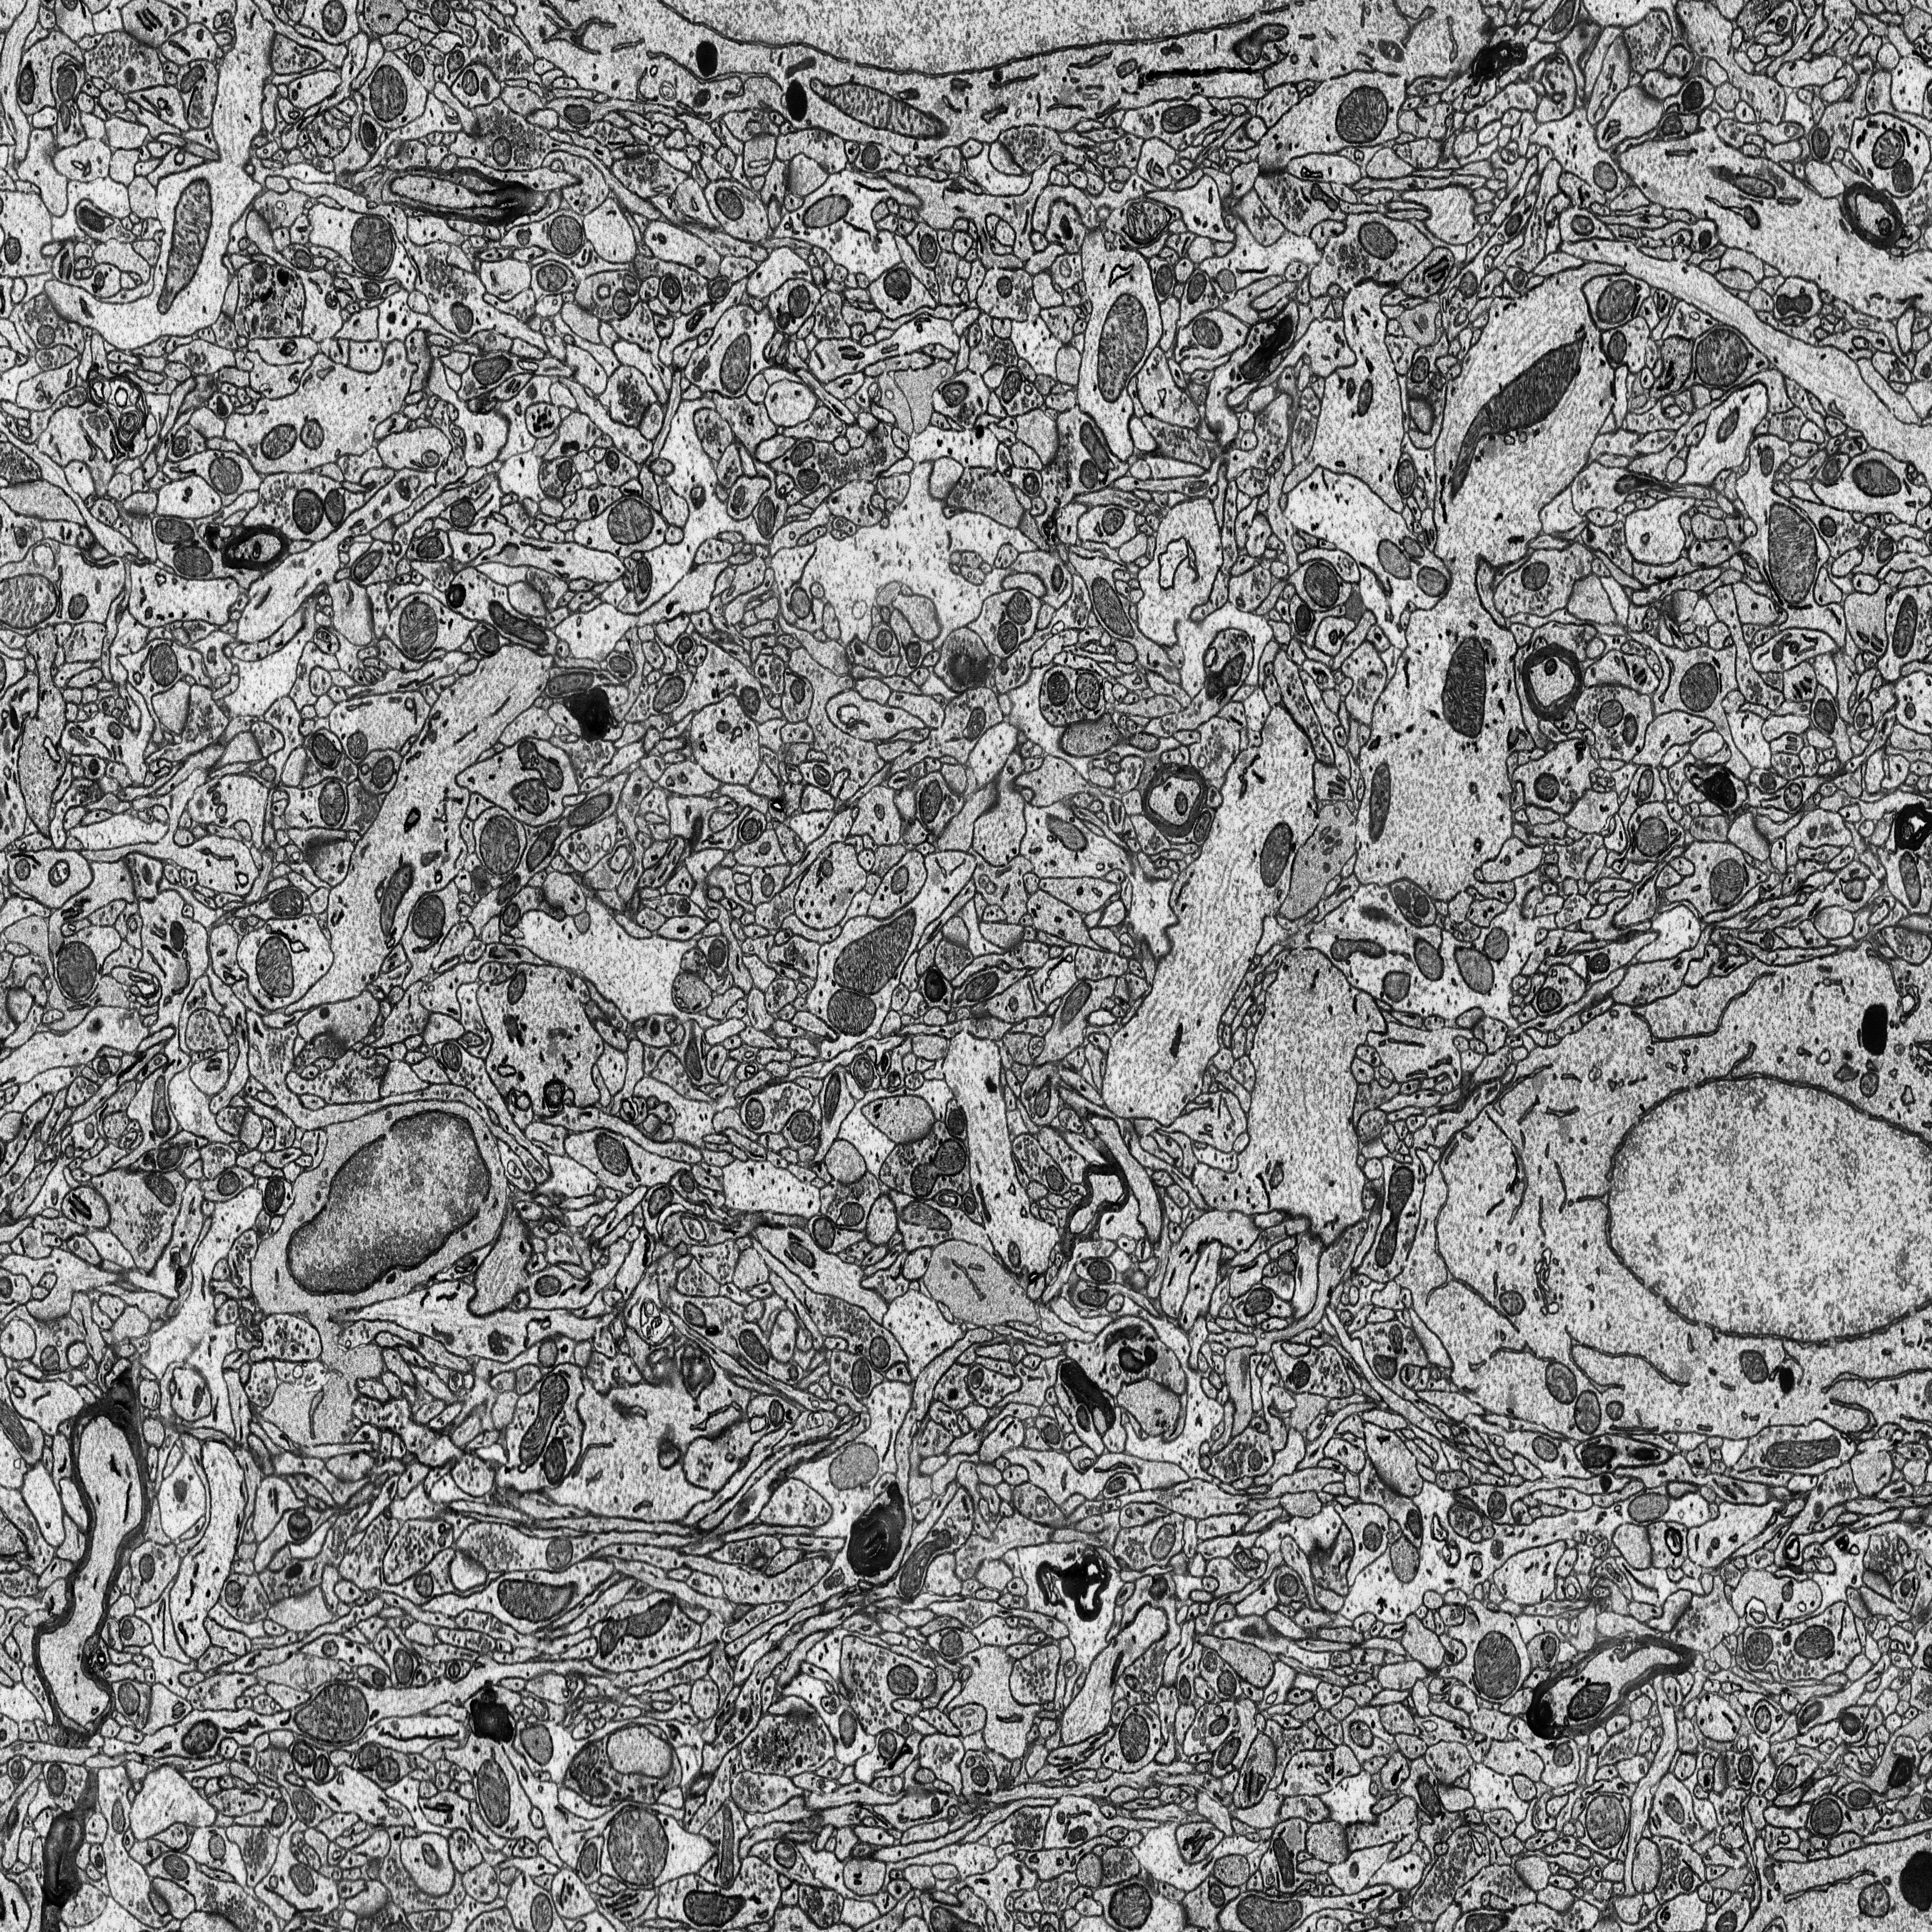
Electron microscopy slice of rat cortex tissue
Slice depth (z): 141
Mitochondria instances in slice: 423